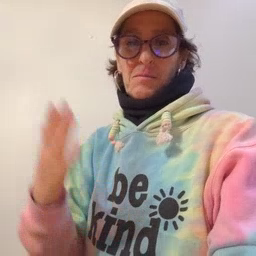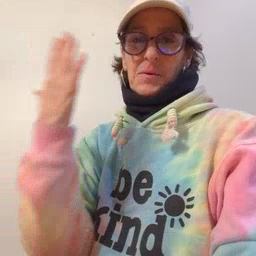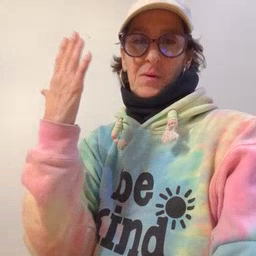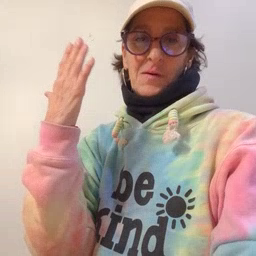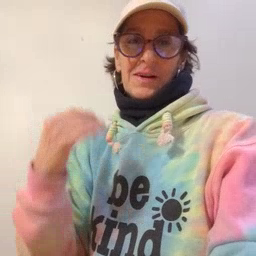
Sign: morning